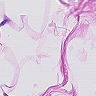
Metastatic tissue present: no